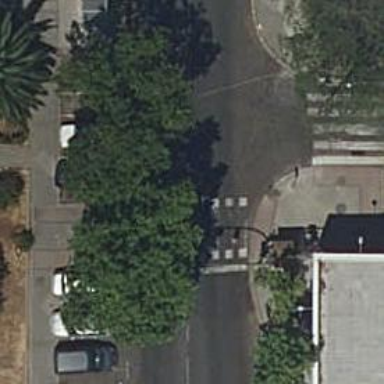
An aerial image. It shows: Road with traffic signals controlling the flow of traffic.